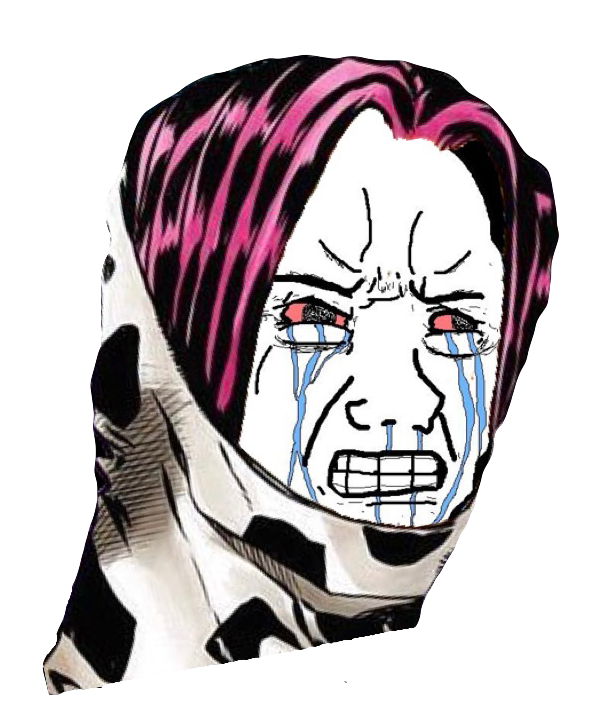
Label: 5_Crying_Wojak